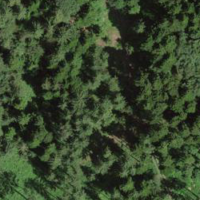
EUNIS habitat code: 43
Species observed at this site:
Stachys sylvatica